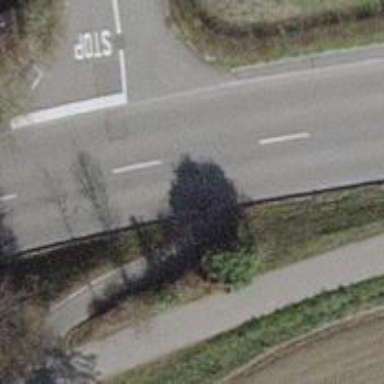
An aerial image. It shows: Cycleway.